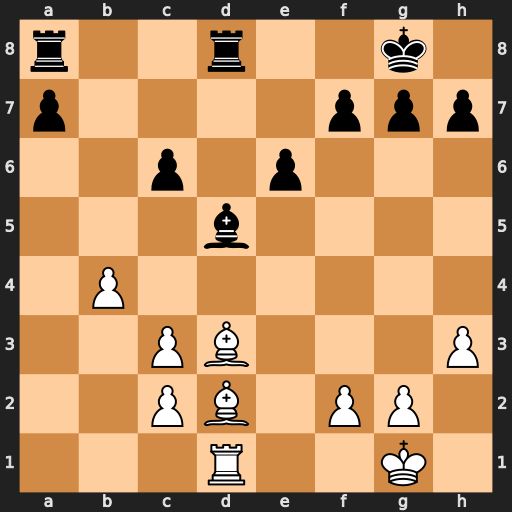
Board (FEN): r2r2k1/p4ppp/2p1p3/3b4/1P6/2PB3P/2PB1PP1/3R2K1
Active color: w
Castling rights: -
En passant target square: -
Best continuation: c4 Bxc4 Bxc4